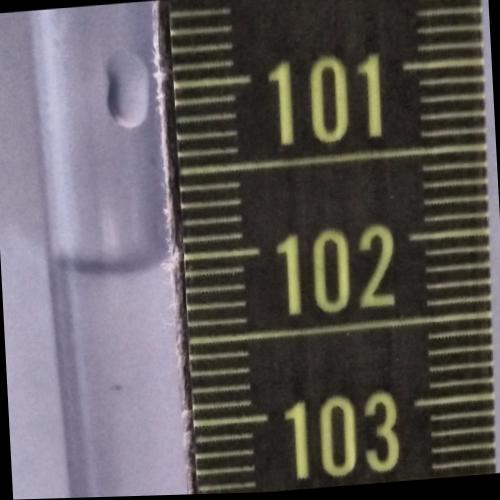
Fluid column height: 102.0 cm